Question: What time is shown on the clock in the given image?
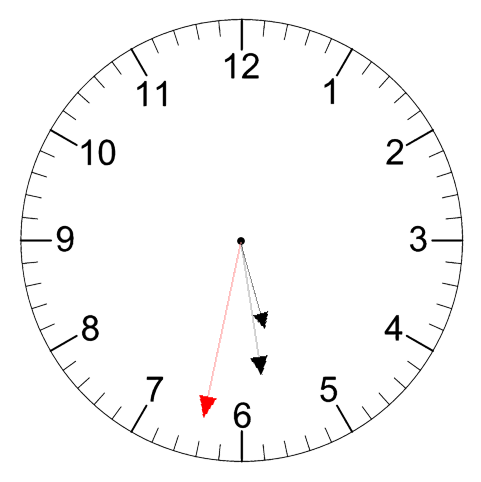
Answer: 05:28:32